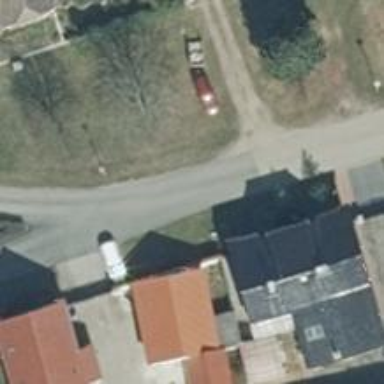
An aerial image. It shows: Residential road with asphalt surface.